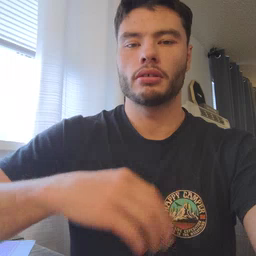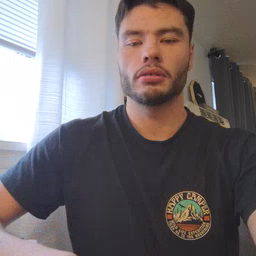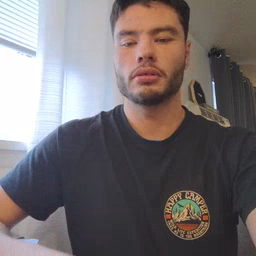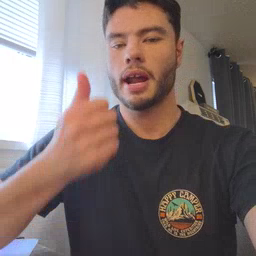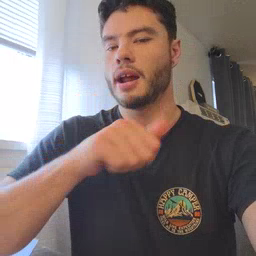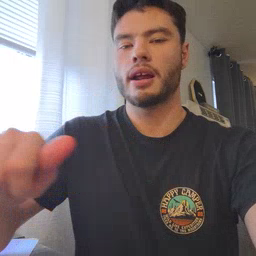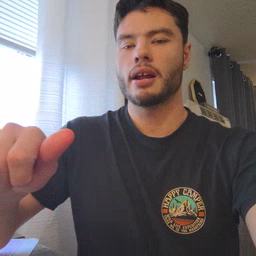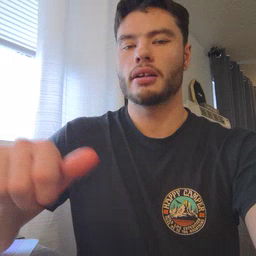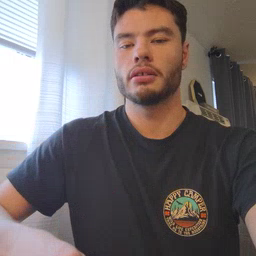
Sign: any